Aerial crown-view tile of a tropical tree (Barro Colorado Island, Panama), acquired 20241112:
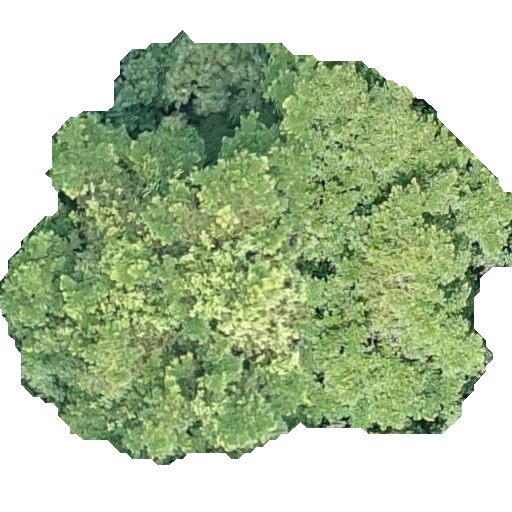
Species: Terminalia amazonia
GBIF accepted scientific name: Terminalia amazonica
Crown area: 254.778 m²